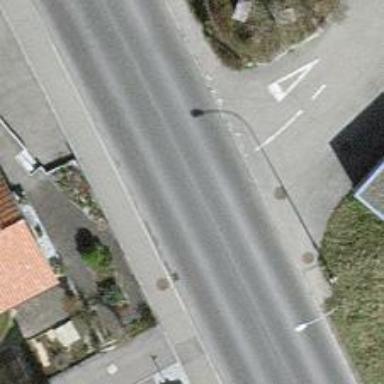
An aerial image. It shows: Secondary road with asphalt surface and sidewalks on both sides.